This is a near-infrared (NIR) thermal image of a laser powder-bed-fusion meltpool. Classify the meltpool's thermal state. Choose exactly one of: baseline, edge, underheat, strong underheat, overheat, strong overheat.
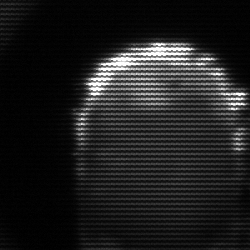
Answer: baseline